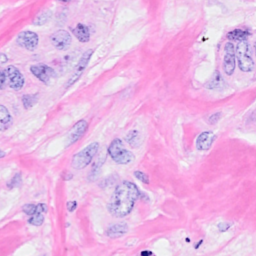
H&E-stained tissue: Breast